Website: crate-barrel
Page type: customer-info-address
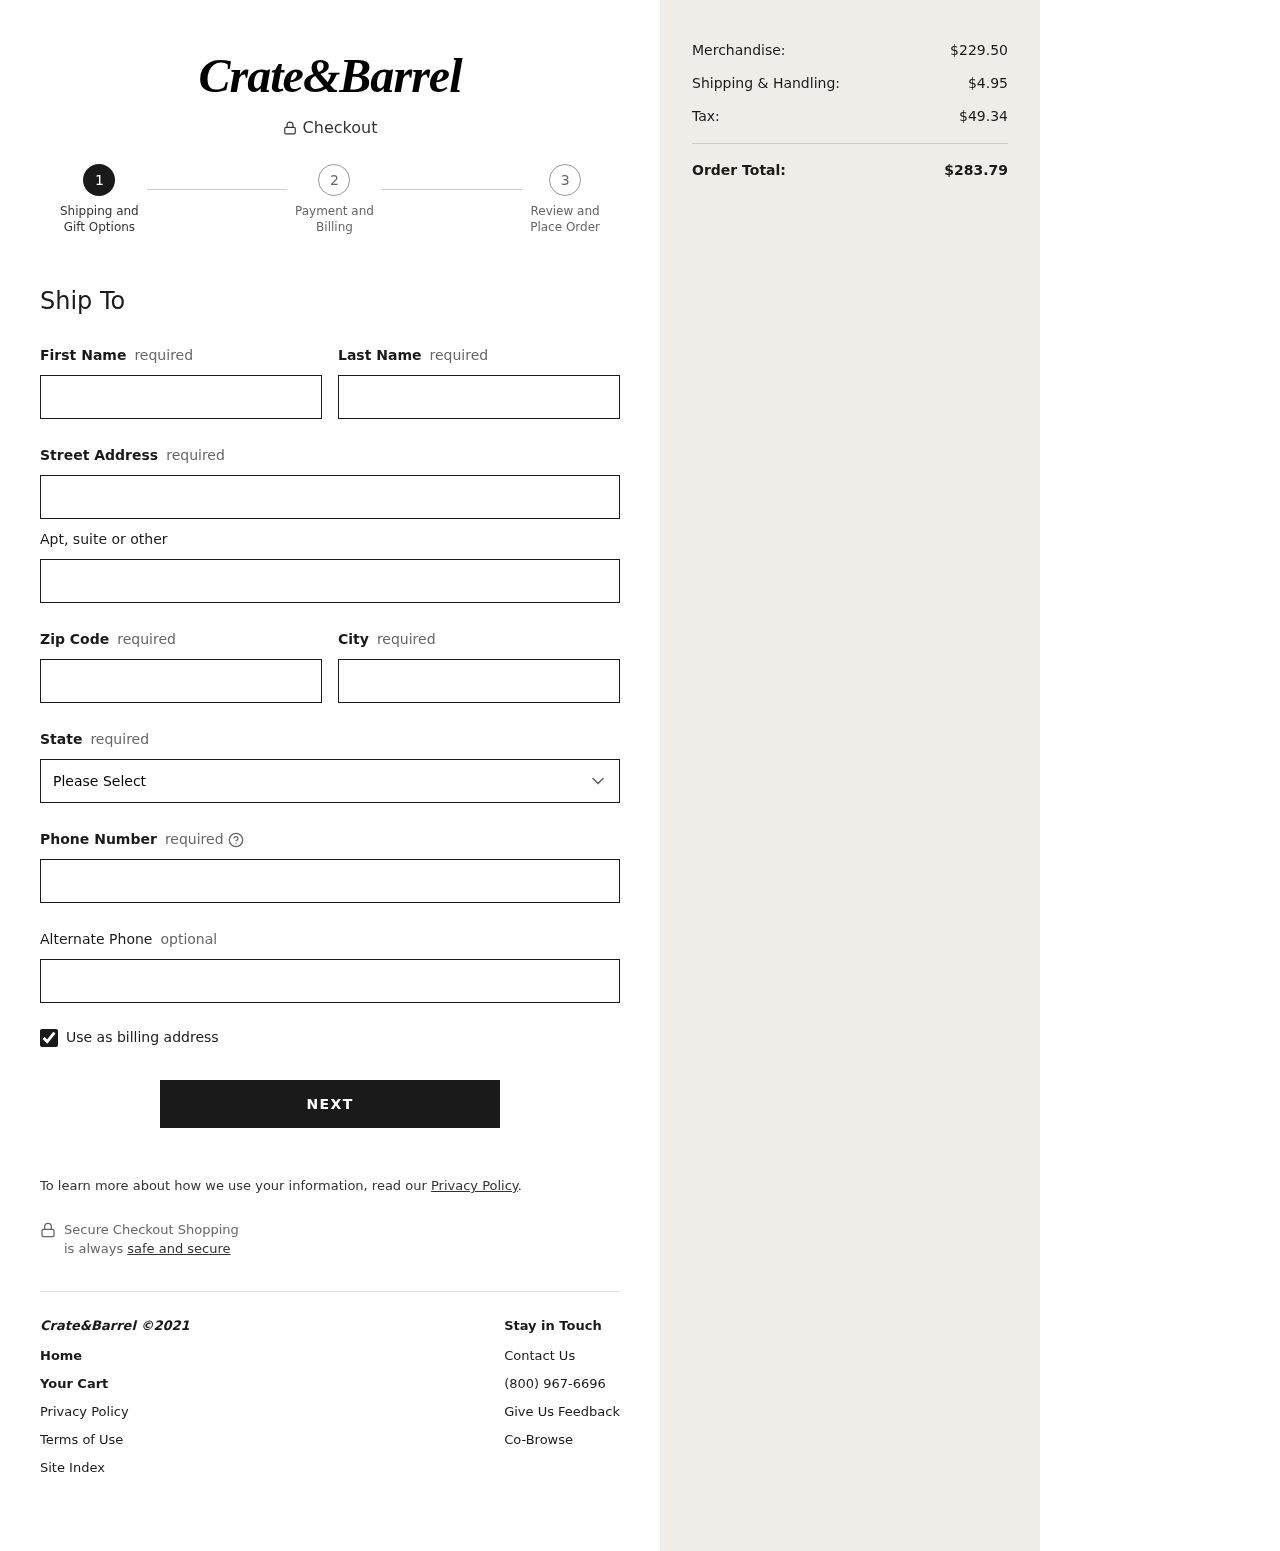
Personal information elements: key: PII_STATE
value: New York
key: PII_FIRSTNAME
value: Jill
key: PII_LASTNAME
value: Peck
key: PII_STREET
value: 29137 Erin Walk Suite 619
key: PII_STREET2
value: Suite 298
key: PII_POSTCODE
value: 53478
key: PII_CITY
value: East Stephenland
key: PII_PHONE
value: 9182032273
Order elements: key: ORDER_SUBTOTAL
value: $229.50
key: ORDER_SHIPPING_COST
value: $4.95
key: ORDER_TAX
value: $49.34
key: ORDER_TOTAL
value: $283.79